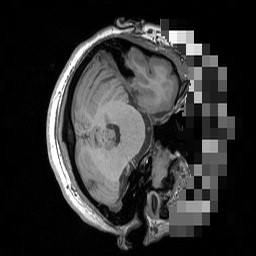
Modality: T1w
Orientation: axial
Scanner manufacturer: siemens
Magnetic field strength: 3 T
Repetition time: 1.5 s
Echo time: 0.00291 s